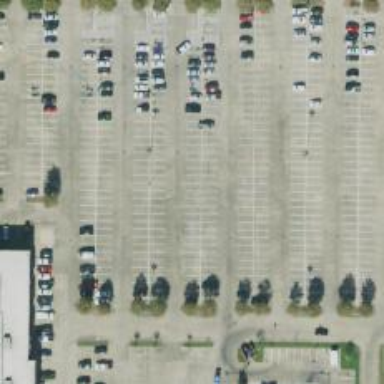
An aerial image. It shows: Parking space is available.